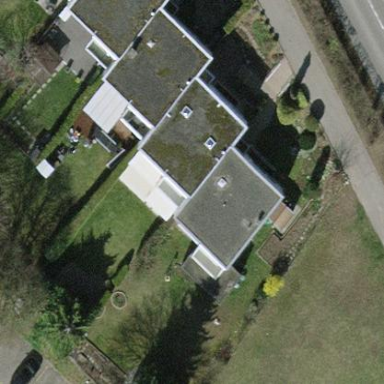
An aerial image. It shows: Terrace building.